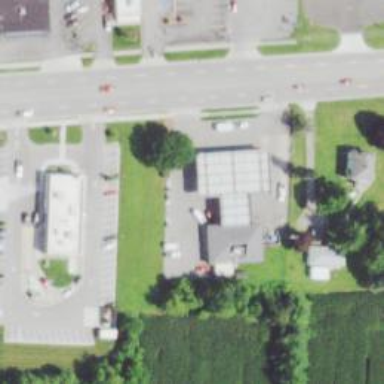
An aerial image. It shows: Convenience shop.